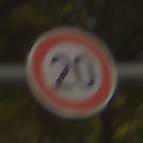
Verkehrszeichen: Geschwindigkeit20
Umgebung: Outdoor, Nature
Tageszeit: SunriseSunset
Wetter: PartlyCloudy
Licht: Natural
Jahreszeit: NotSpecified
Kontrast: HighContrast